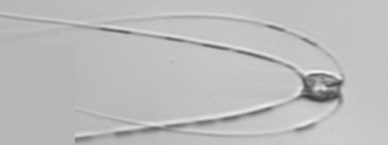
Label: Chaetoceros_peruvianis